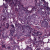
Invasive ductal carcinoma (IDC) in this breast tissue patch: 1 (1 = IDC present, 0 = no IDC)